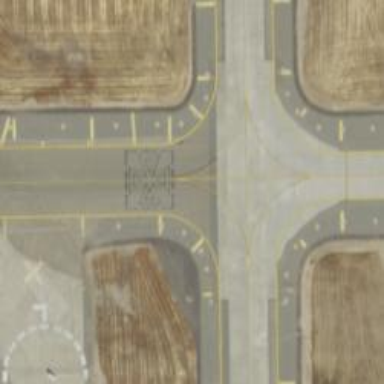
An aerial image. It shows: Image of taxiway at airport.